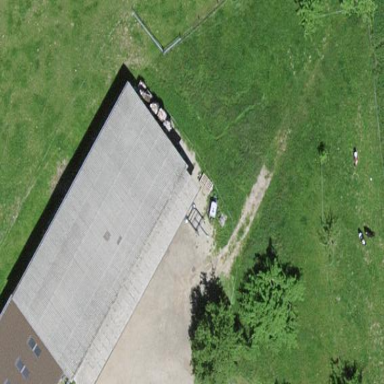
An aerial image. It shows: Shed building.